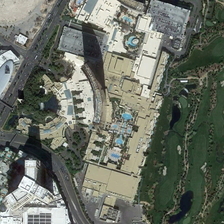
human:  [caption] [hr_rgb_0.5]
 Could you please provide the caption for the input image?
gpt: many buildings and green trees are in a resort .

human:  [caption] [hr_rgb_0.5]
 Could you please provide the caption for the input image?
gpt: many buildings and green trees are in a resort .

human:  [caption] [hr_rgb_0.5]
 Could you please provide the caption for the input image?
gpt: many buildings and green trees are in a resort .

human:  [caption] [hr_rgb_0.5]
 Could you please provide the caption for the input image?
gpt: many buildings and green trees are in a resort .

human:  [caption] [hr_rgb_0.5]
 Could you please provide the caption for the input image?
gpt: many buildings and green trees are in a resort .